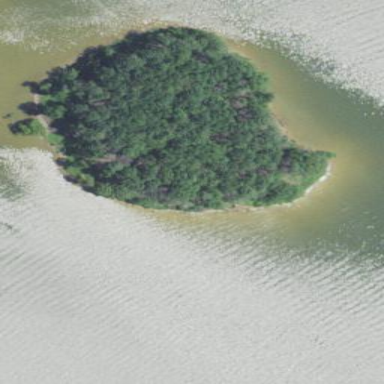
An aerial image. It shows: Islet.